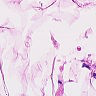
Metastatic tissue present: no